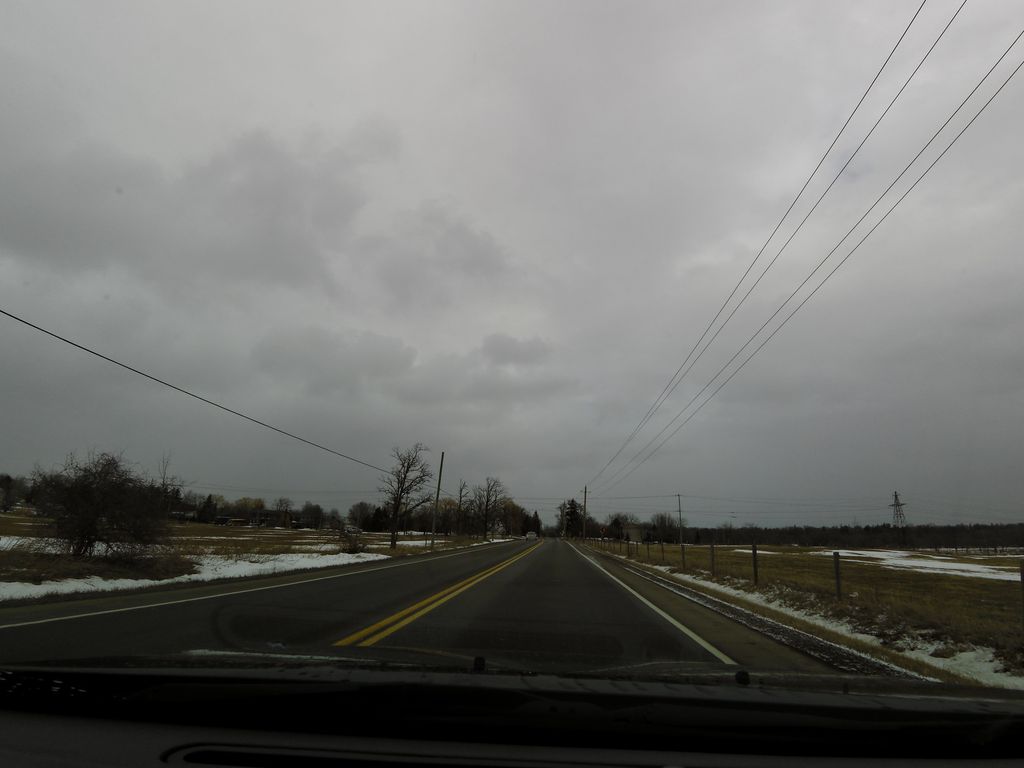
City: hamilton